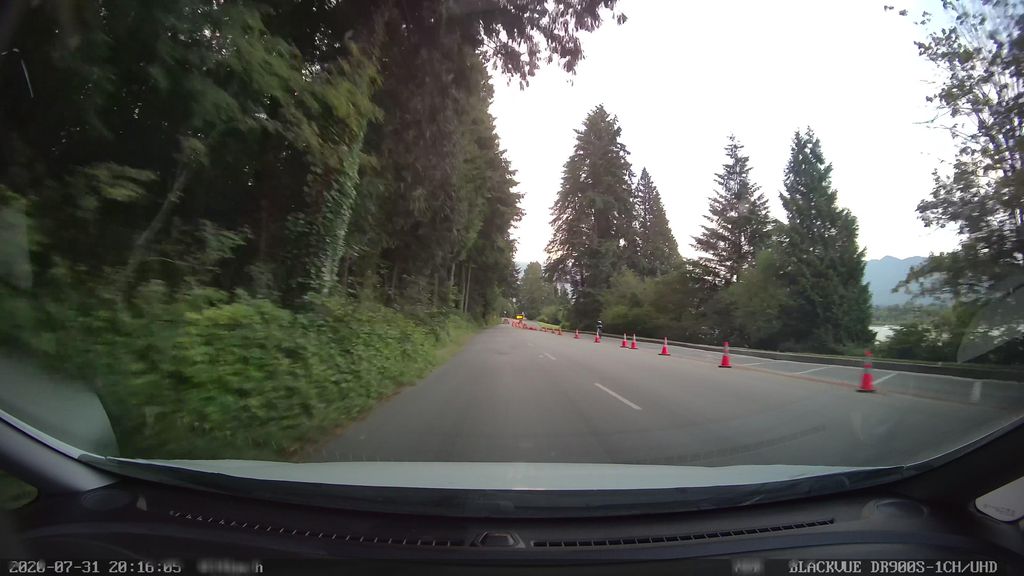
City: vancouver